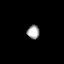
Tissue: prostate
Cell type: Myeloid cells
Senescence score: 0.3385
Nuclear area (px): 171
Mean DAPI intensity: 161.404